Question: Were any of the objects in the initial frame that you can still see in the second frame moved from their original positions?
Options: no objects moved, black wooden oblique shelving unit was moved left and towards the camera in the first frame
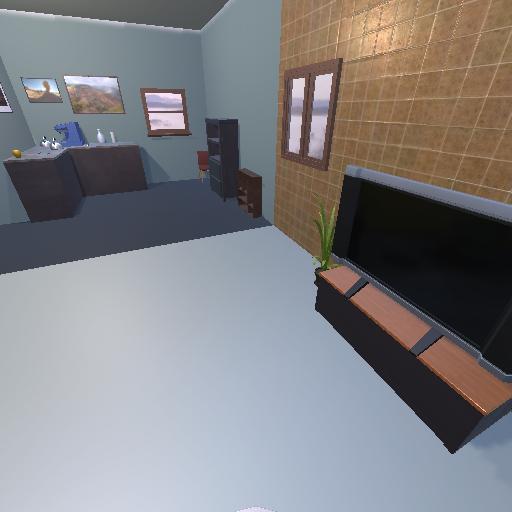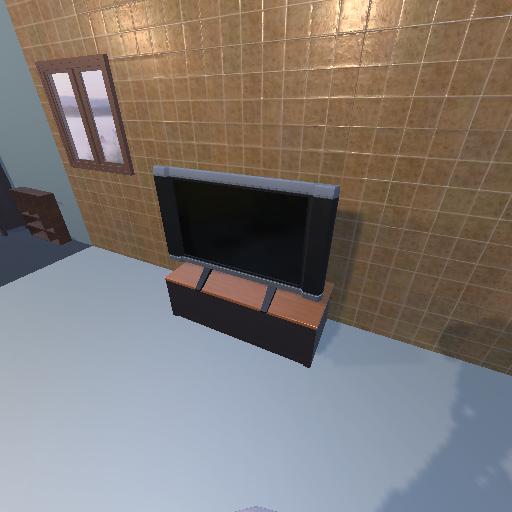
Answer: no objects moved